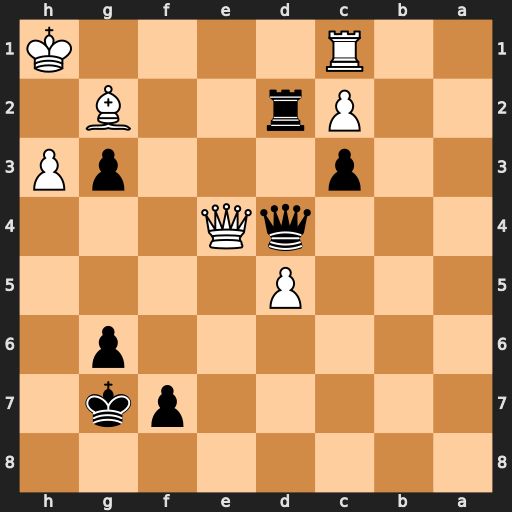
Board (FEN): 8/5pk1/6p1/3P4/3qQ3/2p3pP/2Pr2B1/2R4K
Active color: b
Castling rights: -
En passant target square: -
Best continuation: Rd1+ Qe1 Rxe1+